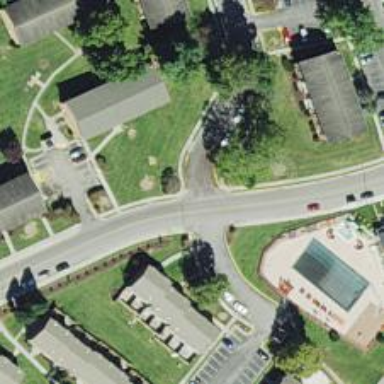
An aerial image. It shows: Residential road with roundabout.